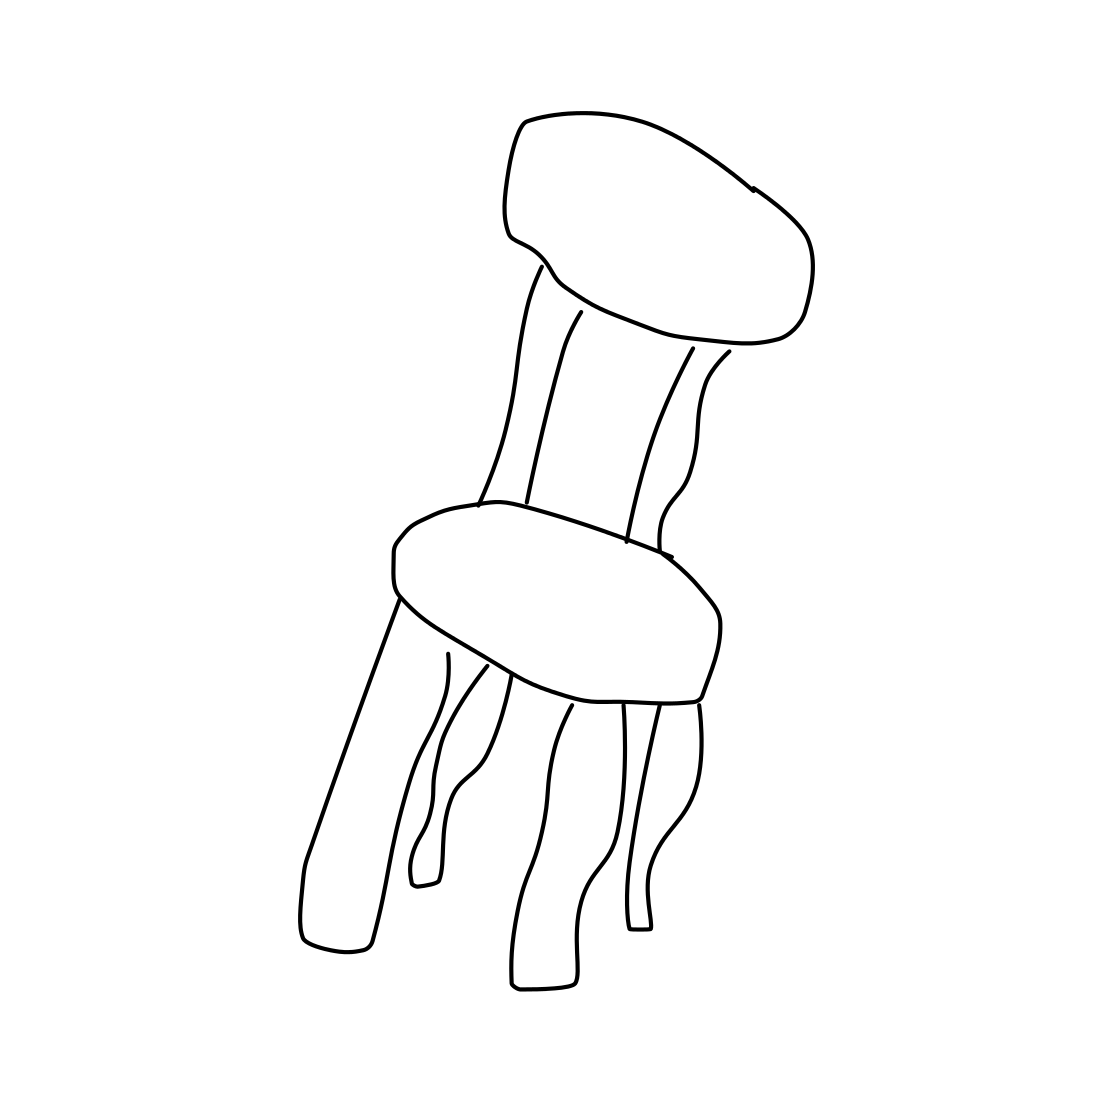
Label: chair